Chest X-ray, PA view. Patient: 57 years old, sex F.
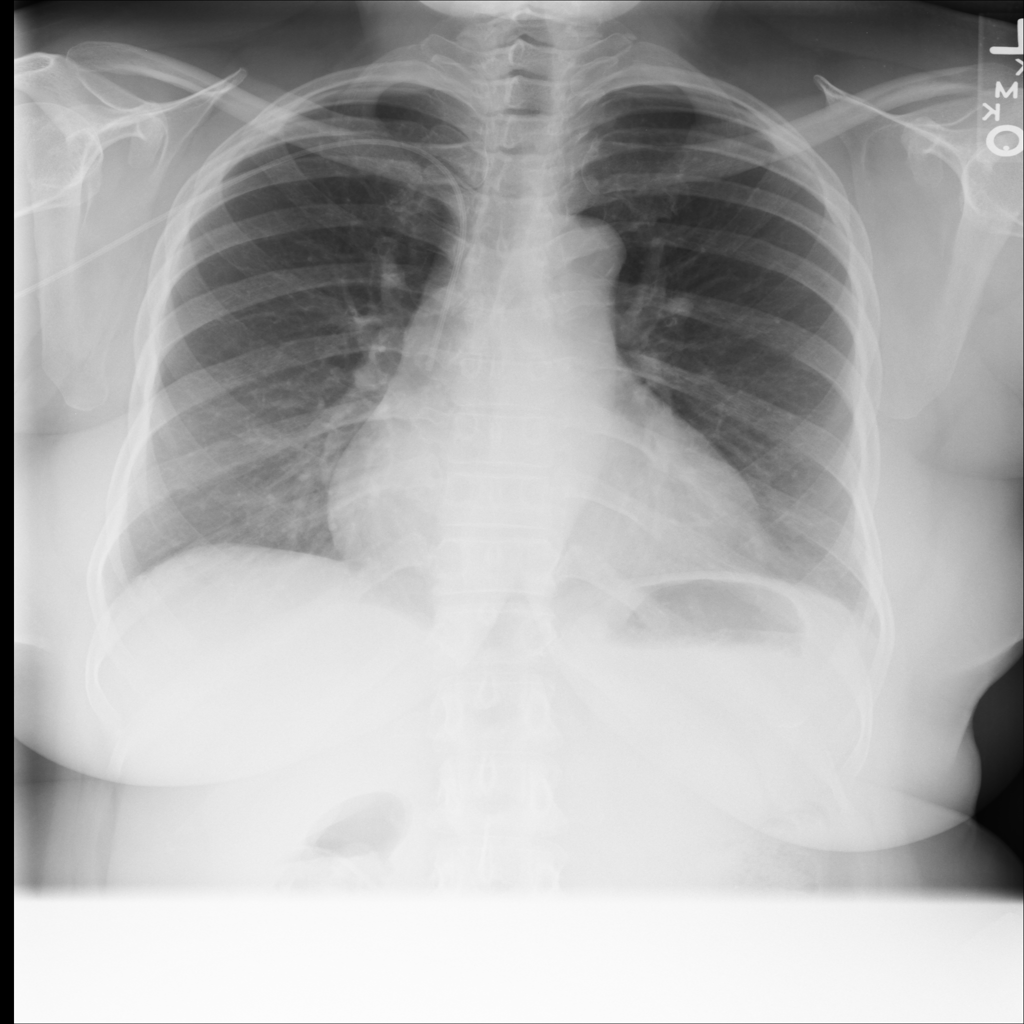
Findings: Cardiomegaly